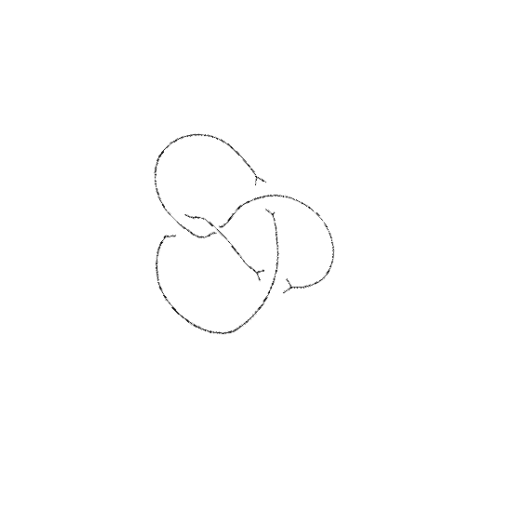
Crossing number: 4